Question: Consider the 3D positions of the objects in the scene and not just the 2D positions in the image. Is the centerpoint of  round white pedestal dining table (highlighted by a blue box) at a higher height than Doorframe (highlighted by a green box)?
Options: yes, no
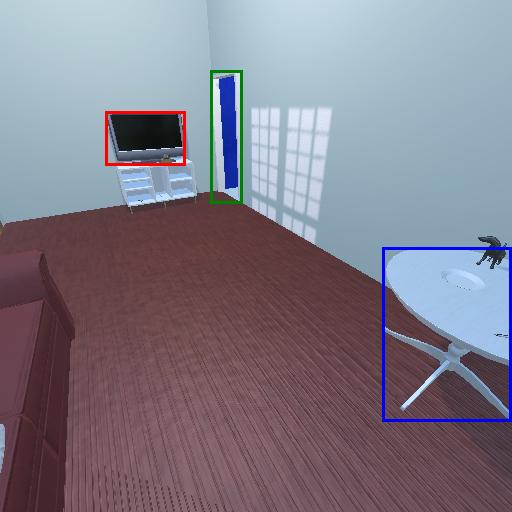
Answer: yes